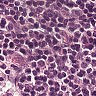
Metastatic tissue present: no